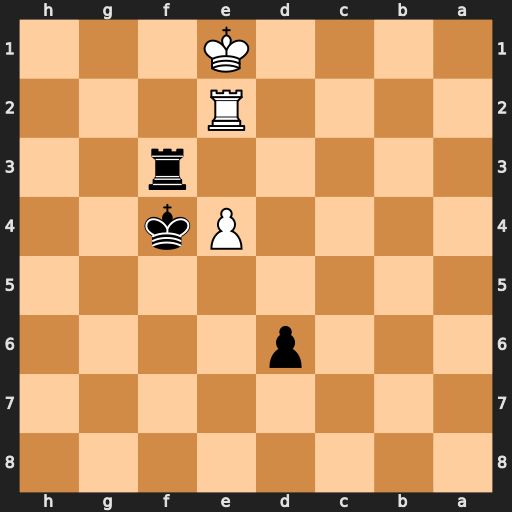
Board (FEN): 8/8/3p4/8/4Pk2/5r2/4R3/4K3
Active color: b
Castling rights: -
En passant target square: -
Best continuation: Re3 Kd2 Rxe2+ Kxe2 Kxe4 Kd2 Kd4